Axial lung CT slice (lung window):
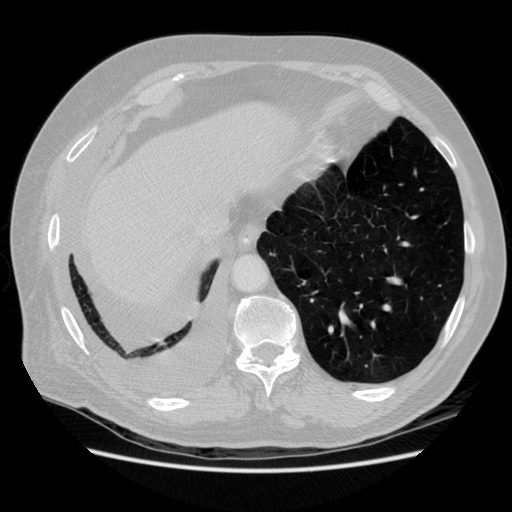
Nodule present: no